Question: When I try using Android Studio 3.3.2 with the Android Q Beta 2 SDK, classes that are new to Beta 2 (over Beta 1) are not recognized by the Android Studio editor:

However, the app builds and runs just fine. So, the sees the symbols, but not the editor.
What gives?
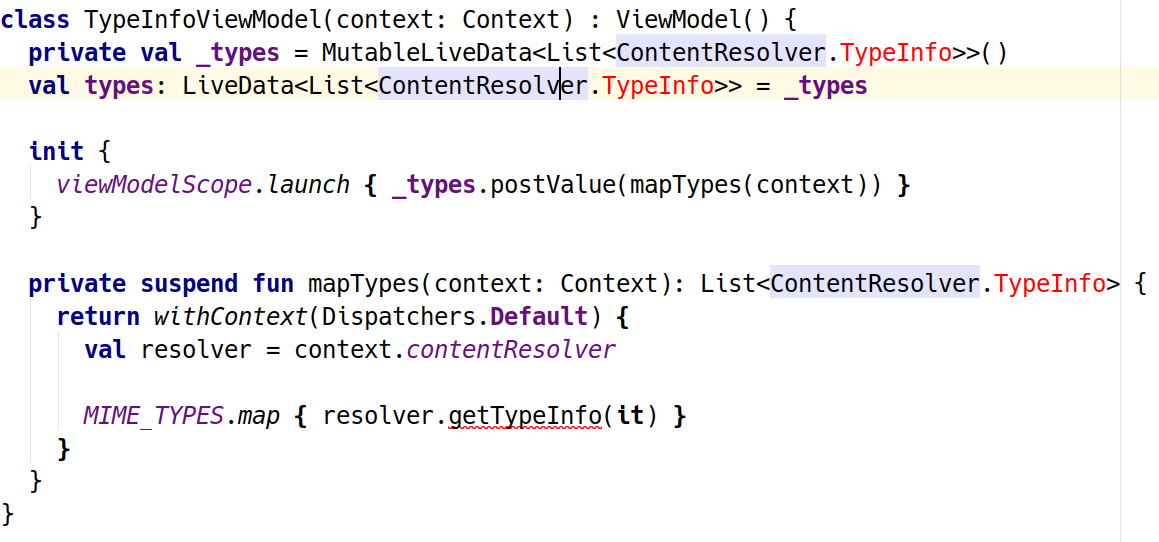
Answer: Apparently, Android Studio (at least 3.3.2) is not realizing that the SDK changed, and so its indexes are out of date.
To clear up the problem, choose "File" > "Invalidate Caches and Restart" from the Android Studio main menu. This will force Android Studio to re-index the SDK and should allow those symbols to be recognized.